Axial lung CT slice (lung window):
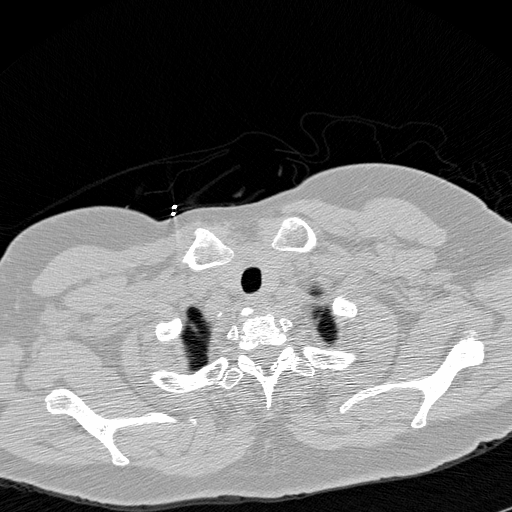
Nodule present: no